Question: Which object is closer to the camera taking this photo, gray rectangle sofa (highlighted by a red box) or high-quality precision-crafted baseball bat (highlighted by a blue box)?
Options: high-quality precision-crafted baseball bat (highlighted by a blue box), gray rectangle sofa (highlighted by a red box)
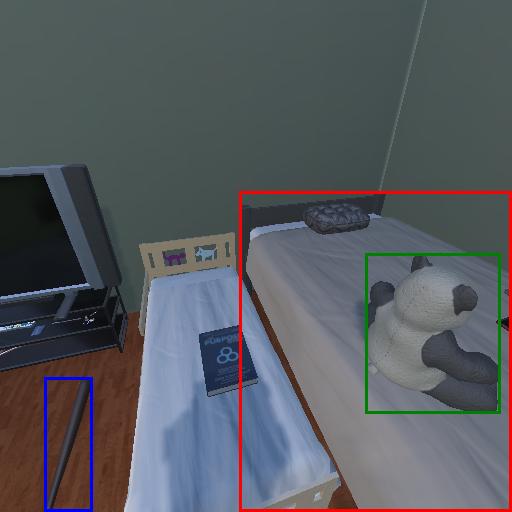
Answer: high-quality precision-crafted baseball bat (highlighted by a blue box)